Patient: sex M, age 51
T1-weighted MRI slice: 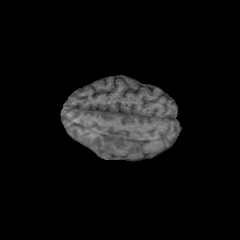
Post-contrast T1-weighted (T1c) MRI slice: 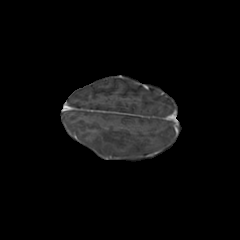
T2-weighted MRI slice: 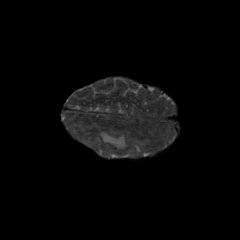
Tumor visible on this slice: yes
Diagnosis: Glioblastoma, IDH-wildtype
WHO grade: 4